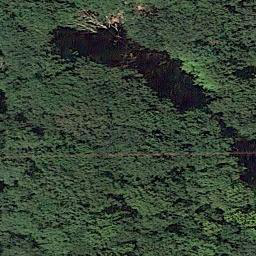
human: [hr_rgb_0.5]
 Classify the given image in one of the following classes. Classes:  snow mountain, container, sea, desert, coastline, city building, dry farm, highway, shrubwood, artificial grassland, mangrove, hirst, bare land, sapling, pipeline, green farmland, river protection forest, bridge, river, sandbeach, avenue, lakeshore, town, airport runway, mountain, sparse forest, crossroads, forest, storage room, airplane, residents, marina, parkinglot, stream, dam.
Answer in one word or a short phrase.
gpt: forest